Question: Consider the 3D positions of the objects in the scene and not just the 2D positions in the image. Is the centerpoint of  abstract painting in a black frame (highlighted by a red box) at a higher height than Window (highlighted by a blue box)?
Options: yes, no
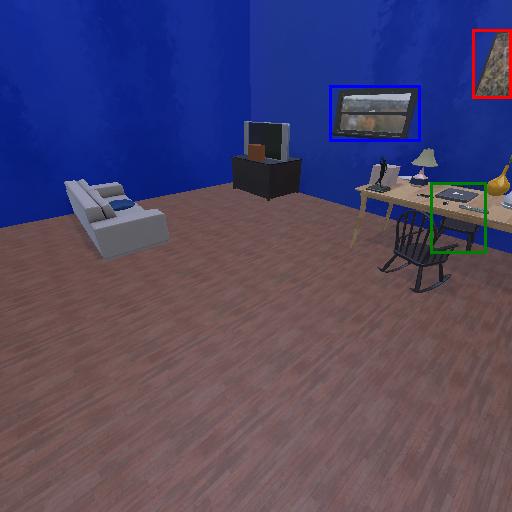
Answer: yes